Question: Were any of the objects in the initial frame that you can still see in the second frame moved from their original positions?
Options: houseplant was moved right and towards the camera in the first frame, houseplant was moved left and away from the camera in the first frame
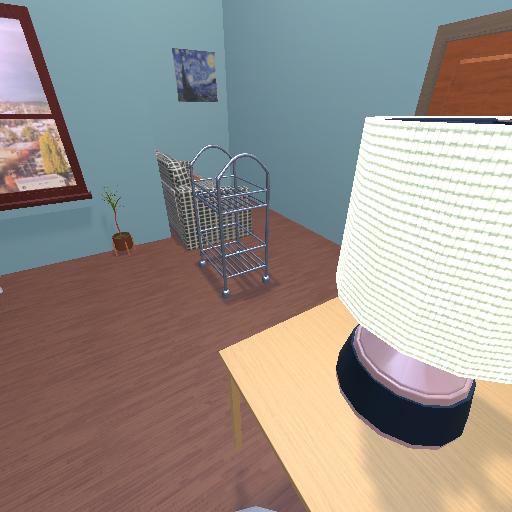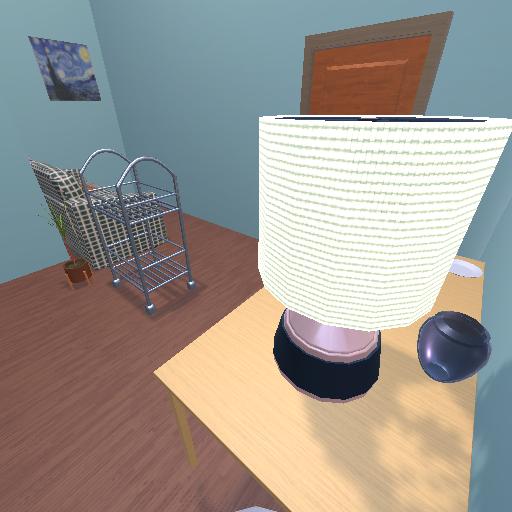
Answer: houseplant was moved right and towards the camera in the first frame